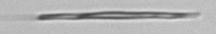
Label: fiber